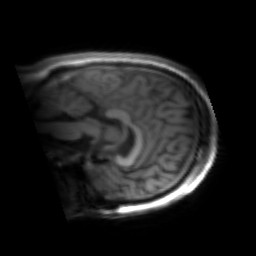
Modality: inplaneT1
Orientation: sagittal
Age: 26
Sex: male
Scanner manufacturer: siemens
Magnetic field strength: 3 T
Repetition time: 1.2 s
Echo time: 0.00251 s